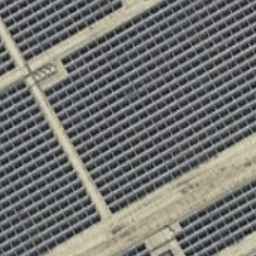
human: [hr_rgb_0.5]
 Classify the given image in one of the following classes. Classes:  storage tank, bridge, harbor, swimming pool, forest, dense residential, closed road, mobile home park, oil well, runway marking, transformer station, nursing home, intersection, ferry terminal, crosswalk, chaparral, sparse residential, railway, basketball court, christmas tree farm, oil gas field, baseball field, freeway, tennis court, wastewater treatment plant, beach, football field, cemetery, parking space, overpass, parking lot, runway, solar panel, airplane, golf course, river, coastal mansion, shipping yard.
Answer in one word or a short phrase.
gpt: solar panel